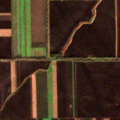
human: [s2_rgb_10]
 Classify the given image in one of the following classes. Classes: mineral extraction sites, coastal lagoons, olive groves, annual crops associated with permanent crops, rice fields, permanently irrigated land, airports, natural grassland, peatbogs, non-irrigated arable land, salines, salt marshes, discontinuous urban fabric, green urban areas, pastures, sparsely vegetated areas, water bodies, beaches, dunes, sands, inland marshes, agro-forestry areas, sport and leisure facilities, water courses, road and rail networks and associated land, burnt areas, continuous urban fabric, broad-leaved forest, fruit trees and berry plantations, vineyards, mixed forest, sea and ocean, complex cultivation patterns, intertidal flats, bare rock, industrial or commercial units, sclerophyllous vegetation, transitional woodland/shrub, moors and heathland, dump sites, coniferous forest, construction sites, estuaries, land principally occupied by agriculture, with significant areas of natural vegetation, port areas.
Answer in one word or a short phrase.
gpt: non-irrigated arable land